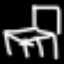
Label: chair